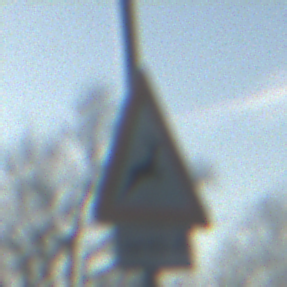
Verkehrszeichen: WildwechselLinks
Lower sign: LaengeEinerStrecke5
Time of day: MorningAfternoon
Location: Outdoor (Nature)
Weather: Clear
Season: Winter
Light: Natural